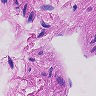
Metastatic tissue present: no